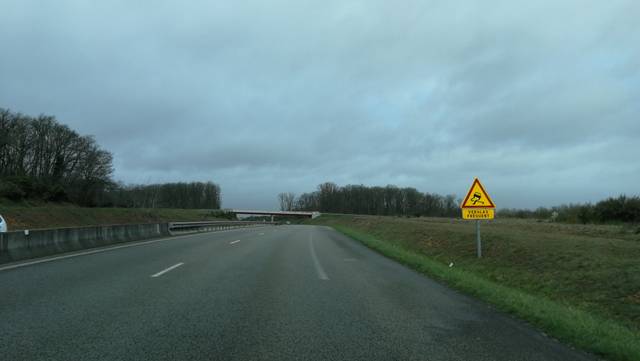
Region: France
Coordinates: 49.031, 1.11